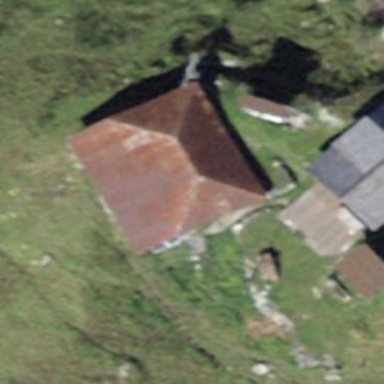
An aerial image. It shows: Rural barn.